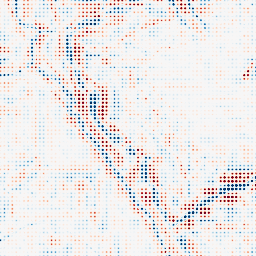
Category: wavelet
Decomposition family: wavelet_biorthogonal
Decomposition parameters: wavelet: bior2.4
level: 4
Upsampling method: sinc_blackman
Upsampling parameters: scale: 8
kernel_size: 4
Upsampling scale: 8